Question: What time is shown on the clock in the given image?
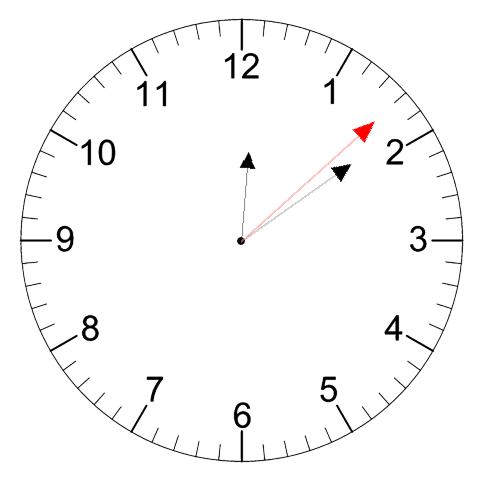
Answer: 12:09:08